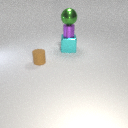
large cyan metal cube behind small brown rubber cylinder